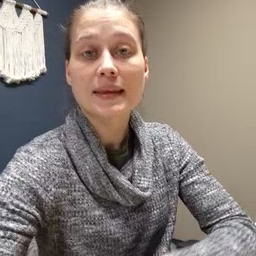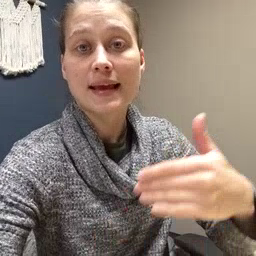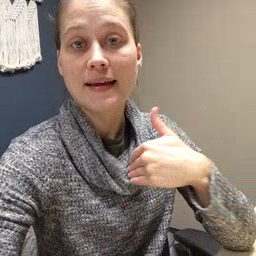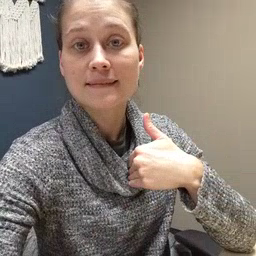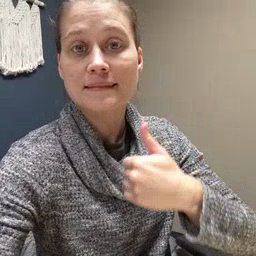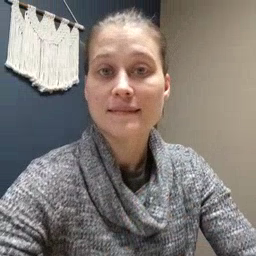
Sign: have